Question: Hello How Can I make a login view easily like this?
It seems username and password are both in a table?
Also I see some system preferences editing uses this kind of label+textfield thing.
Can someone tell me whether I can directly use some views in the lib, or I have to build the view on my own
I mean the username password part in the pic, not the whole window, not including the tool bar, etc.
thanks

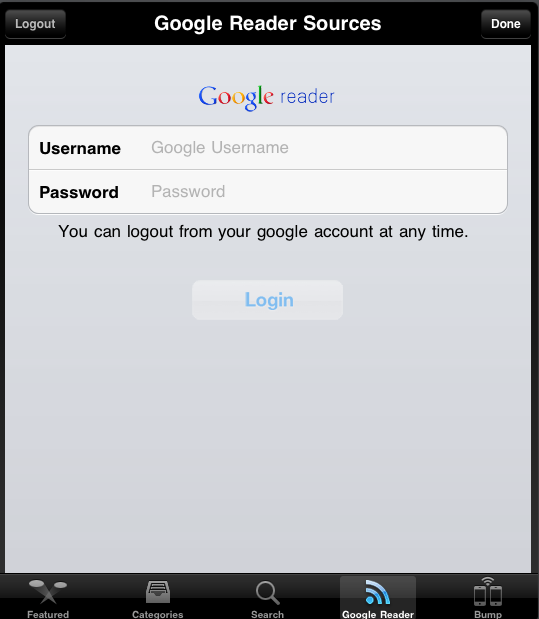
Answer: Use UITableView with Grouped cells style and two customs cells for username and password.